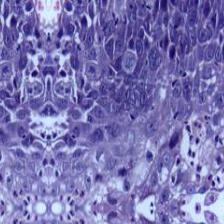
Diagnosis: Normal